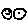
Label: smiley face